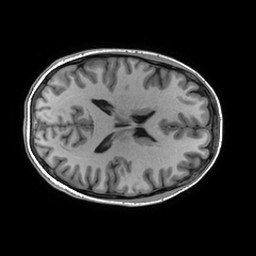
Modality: T1w
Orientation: axial
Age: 30
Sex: female
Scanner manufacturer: ge
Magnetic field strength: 3 T
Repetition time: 0.00724 s
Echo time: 0.0027 s